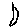
Label: moon